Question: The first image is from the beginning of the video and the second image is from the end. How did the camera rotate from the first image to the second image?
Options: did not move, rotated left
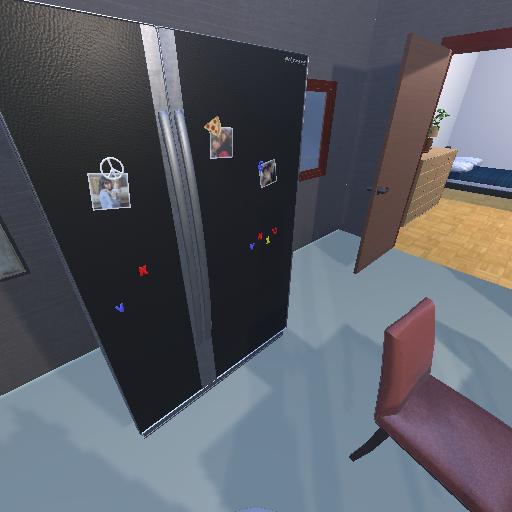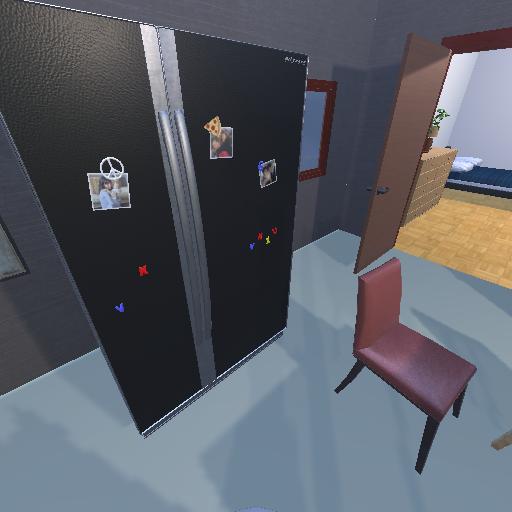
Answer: did not move